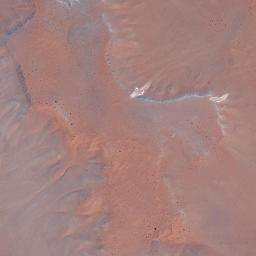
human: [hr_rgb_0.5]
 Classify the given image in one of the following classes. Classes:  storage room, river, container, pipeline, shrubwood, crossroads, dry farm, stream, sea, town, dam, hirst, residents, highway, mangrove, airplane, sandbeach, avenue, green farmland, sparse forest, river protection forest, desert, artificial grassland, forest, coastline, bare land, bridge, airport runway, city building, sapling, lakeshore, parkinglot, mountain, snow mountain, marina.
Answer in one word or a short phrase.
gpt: desert